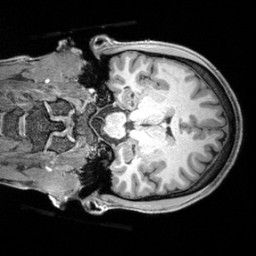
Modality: T1w
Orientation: coronal